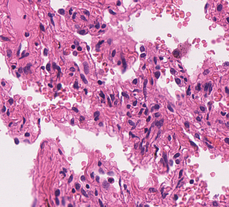
Tumor epithelial tissue: no
Tumor-associated stroma tissue: no
Normal tissue: yes